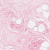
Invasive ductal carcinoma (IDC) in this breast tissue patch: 0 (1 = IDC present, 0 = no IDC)